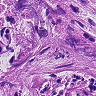
Metastatic tissue present: yes